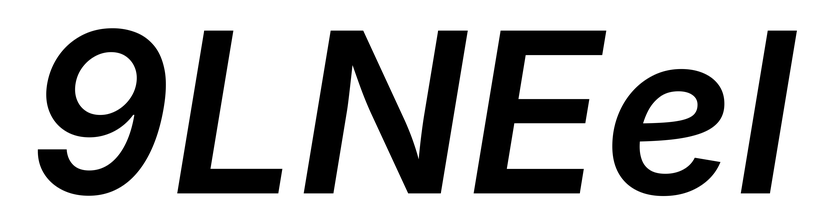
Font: Inter-Italic_SemiBold_Italic